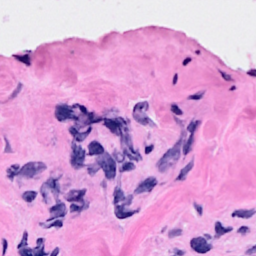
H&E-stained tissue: Breast